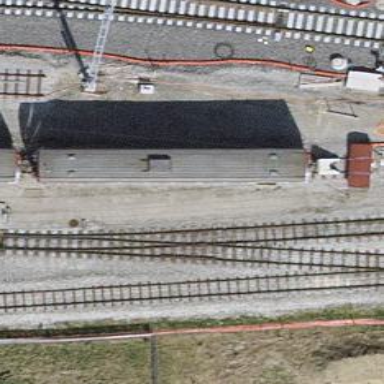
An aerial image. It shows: Narrow-gauge railway yard with electrified tracks featuring contact line.